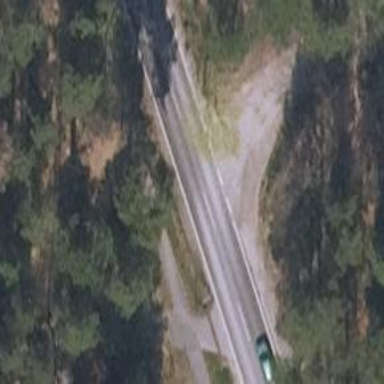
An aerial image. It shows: Secondary road with asphalt surface.